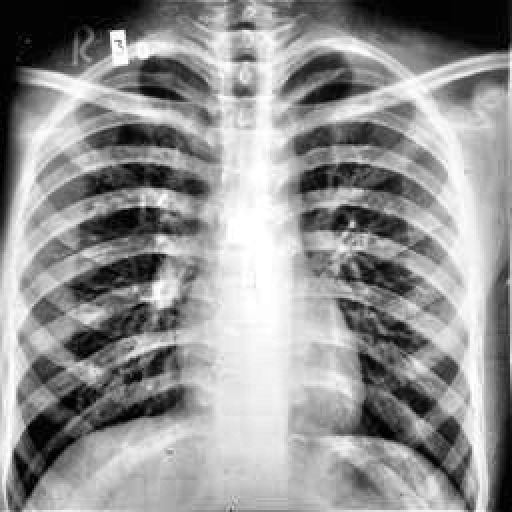
Finding: TUBERCULOSIS